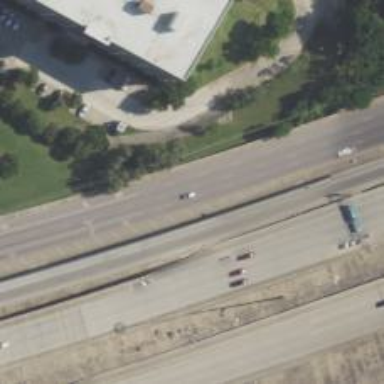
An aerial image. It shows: Secondary road with frontage road.